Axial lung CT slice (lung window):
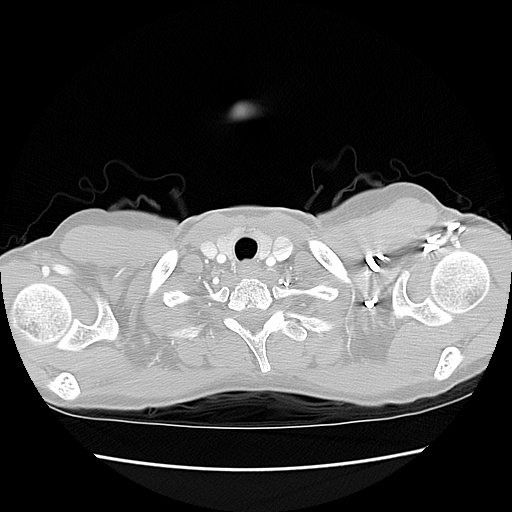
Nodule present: no